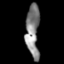
Tissue: skin
Cell type: Endothelial cells
Senescence score: 0.7774
Nuclear area (px): 701
Mean DAPI intensity: 132.397